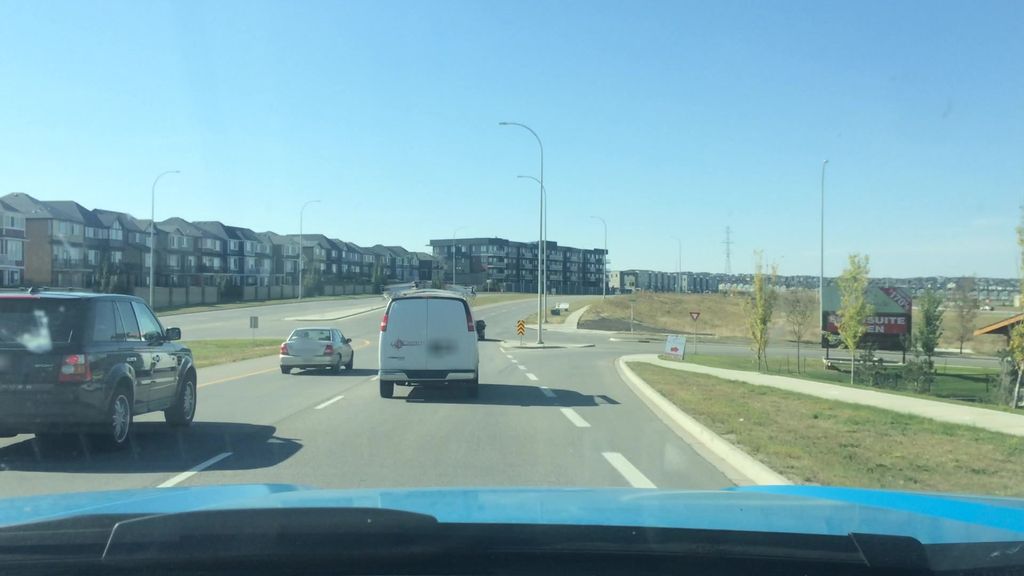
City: calgary